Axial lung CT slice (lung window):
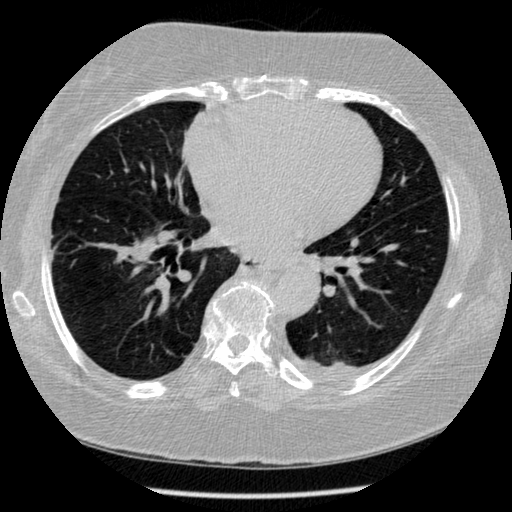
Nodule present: no